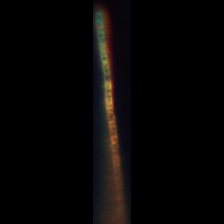
Taxon: Skeletonema
Group: Diatoms